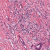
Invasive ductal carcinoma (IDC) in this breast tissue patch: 1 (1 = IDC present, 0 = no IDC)